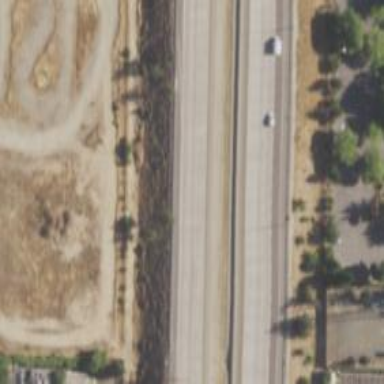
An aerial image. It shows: Motorway junction.